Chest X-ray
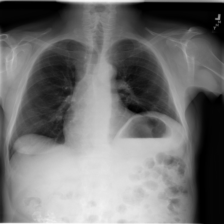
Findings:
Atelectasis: negative
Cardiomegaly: negative
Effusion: negative
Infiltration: negative
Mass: negative
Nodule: negative
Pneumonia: negative
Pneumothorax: negative
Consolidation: negative
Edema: negative
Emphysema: negative
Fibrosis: negative
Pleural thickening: negative
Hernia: negative